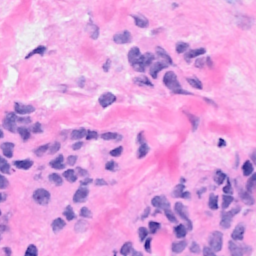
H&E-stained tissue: Breast